Question: I'm using the fancybox jQuery plugin for my photo gallery site. Fancybox works well, when you hover over the left third of the image, only the back arrow shows (the left third of the photo disappears); the analagous thing happens with the right third of the image. How can I fix this? There doesn't seem to be any fancybox property that controls this...
This is the jQuery:
'''
<script type="text/javascript">
$(document).ready(function () {
$("#tabs").tabs();
$(".fancybox").fancybox();
});
</script>
'''
...and the html is all like this:
'''
<a class="fancybox" rel="group" href="Images/Fullsize/Verticals/V_Winter_2013 02 02_1928.jpg">
<img src="Images/Thumbnails/Verticals/V_Winter_2013 02 02_1928_th.jpg" width="144" height="216" alt="Garrapata" /></a>
'''
I have no custom CSS - the only CSS referenced is:
'''
<link href="~/Content/themes/base/jquery.ui.all.css" rel="stylesheet" type="text/css" />
<link href="~/Content/Site.css" rel="stylesheet" type="text/css" />
<link rel="stylesheet" href="../fancybox/jquery.fancybox.css" type="text/css" media="screen" />
'''

## UPDATE
I can't check it right now, because Visual Studio is updating (Update 2), but I found these potential culprits in Site.css, which is auto-generated by WebMatrix and/or Visual Studio (Microsoft, IOW).
'''
a:link, a:visited,
a:active, a:hover {
color: #333;
}
a:hover {
background-color: #c7d1d6;
}
'''
So it would seem MS is using the buckshot approach with a:link and indirectly causing this problem.
Also, screen.css has:
'''
a:hover {
color: #589e29;
}
'''
So I don't know which, if any, of these is the cause of the problem yet...
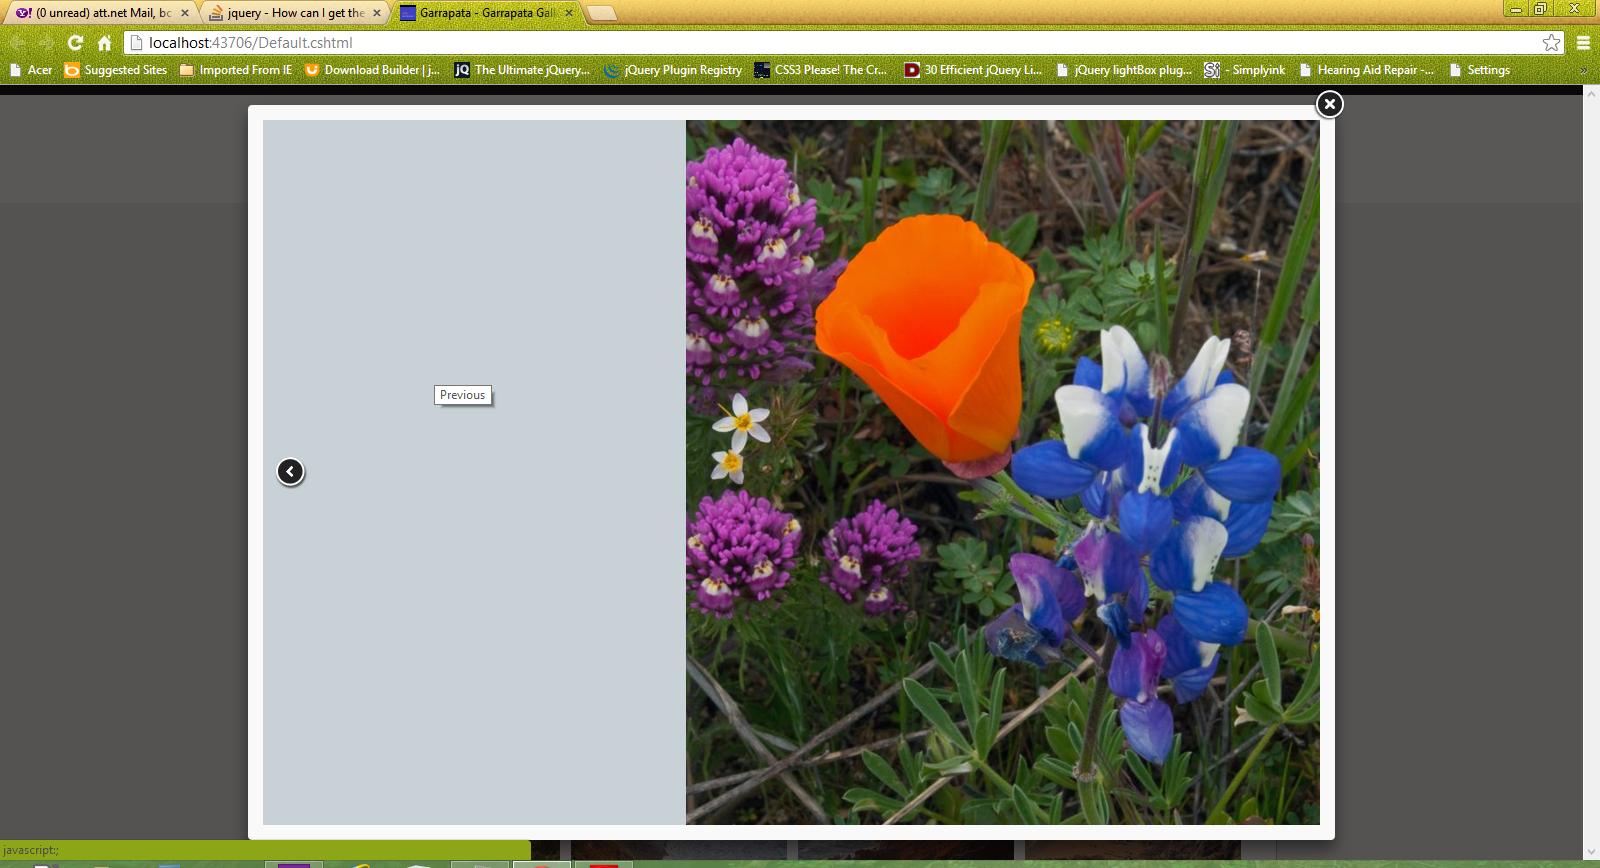
Answer: Generally speaking, is not a good idea to apply CSS declarations to global elements like
'''
a:link, a:visited,
a:active, a:hover {
color: #333;
}
a:hover {
background-color: #c7d1d6;
}
'''
because they will affect to all present and future elements that can be added by an specific plugin (like fancybox in your case). The use of is recommended instead like :
'''
#myWrapper a:link, #myWrapper a:visited,
#myWrapper a:active, #myWrapper a:hover {
color: #333;
}
#myWrapper a:hover {
background-color: #c7d1d6;
}
'''
In your case, this declaration :
'''
a:hover {
background-color: #c7d1d6;
}
'''
... is causing the colored background when you hover the 'prev/next' navigation buttons because, they are also links.
What you can do is to refer to the highest parent container for specificity purposes.